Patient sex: M
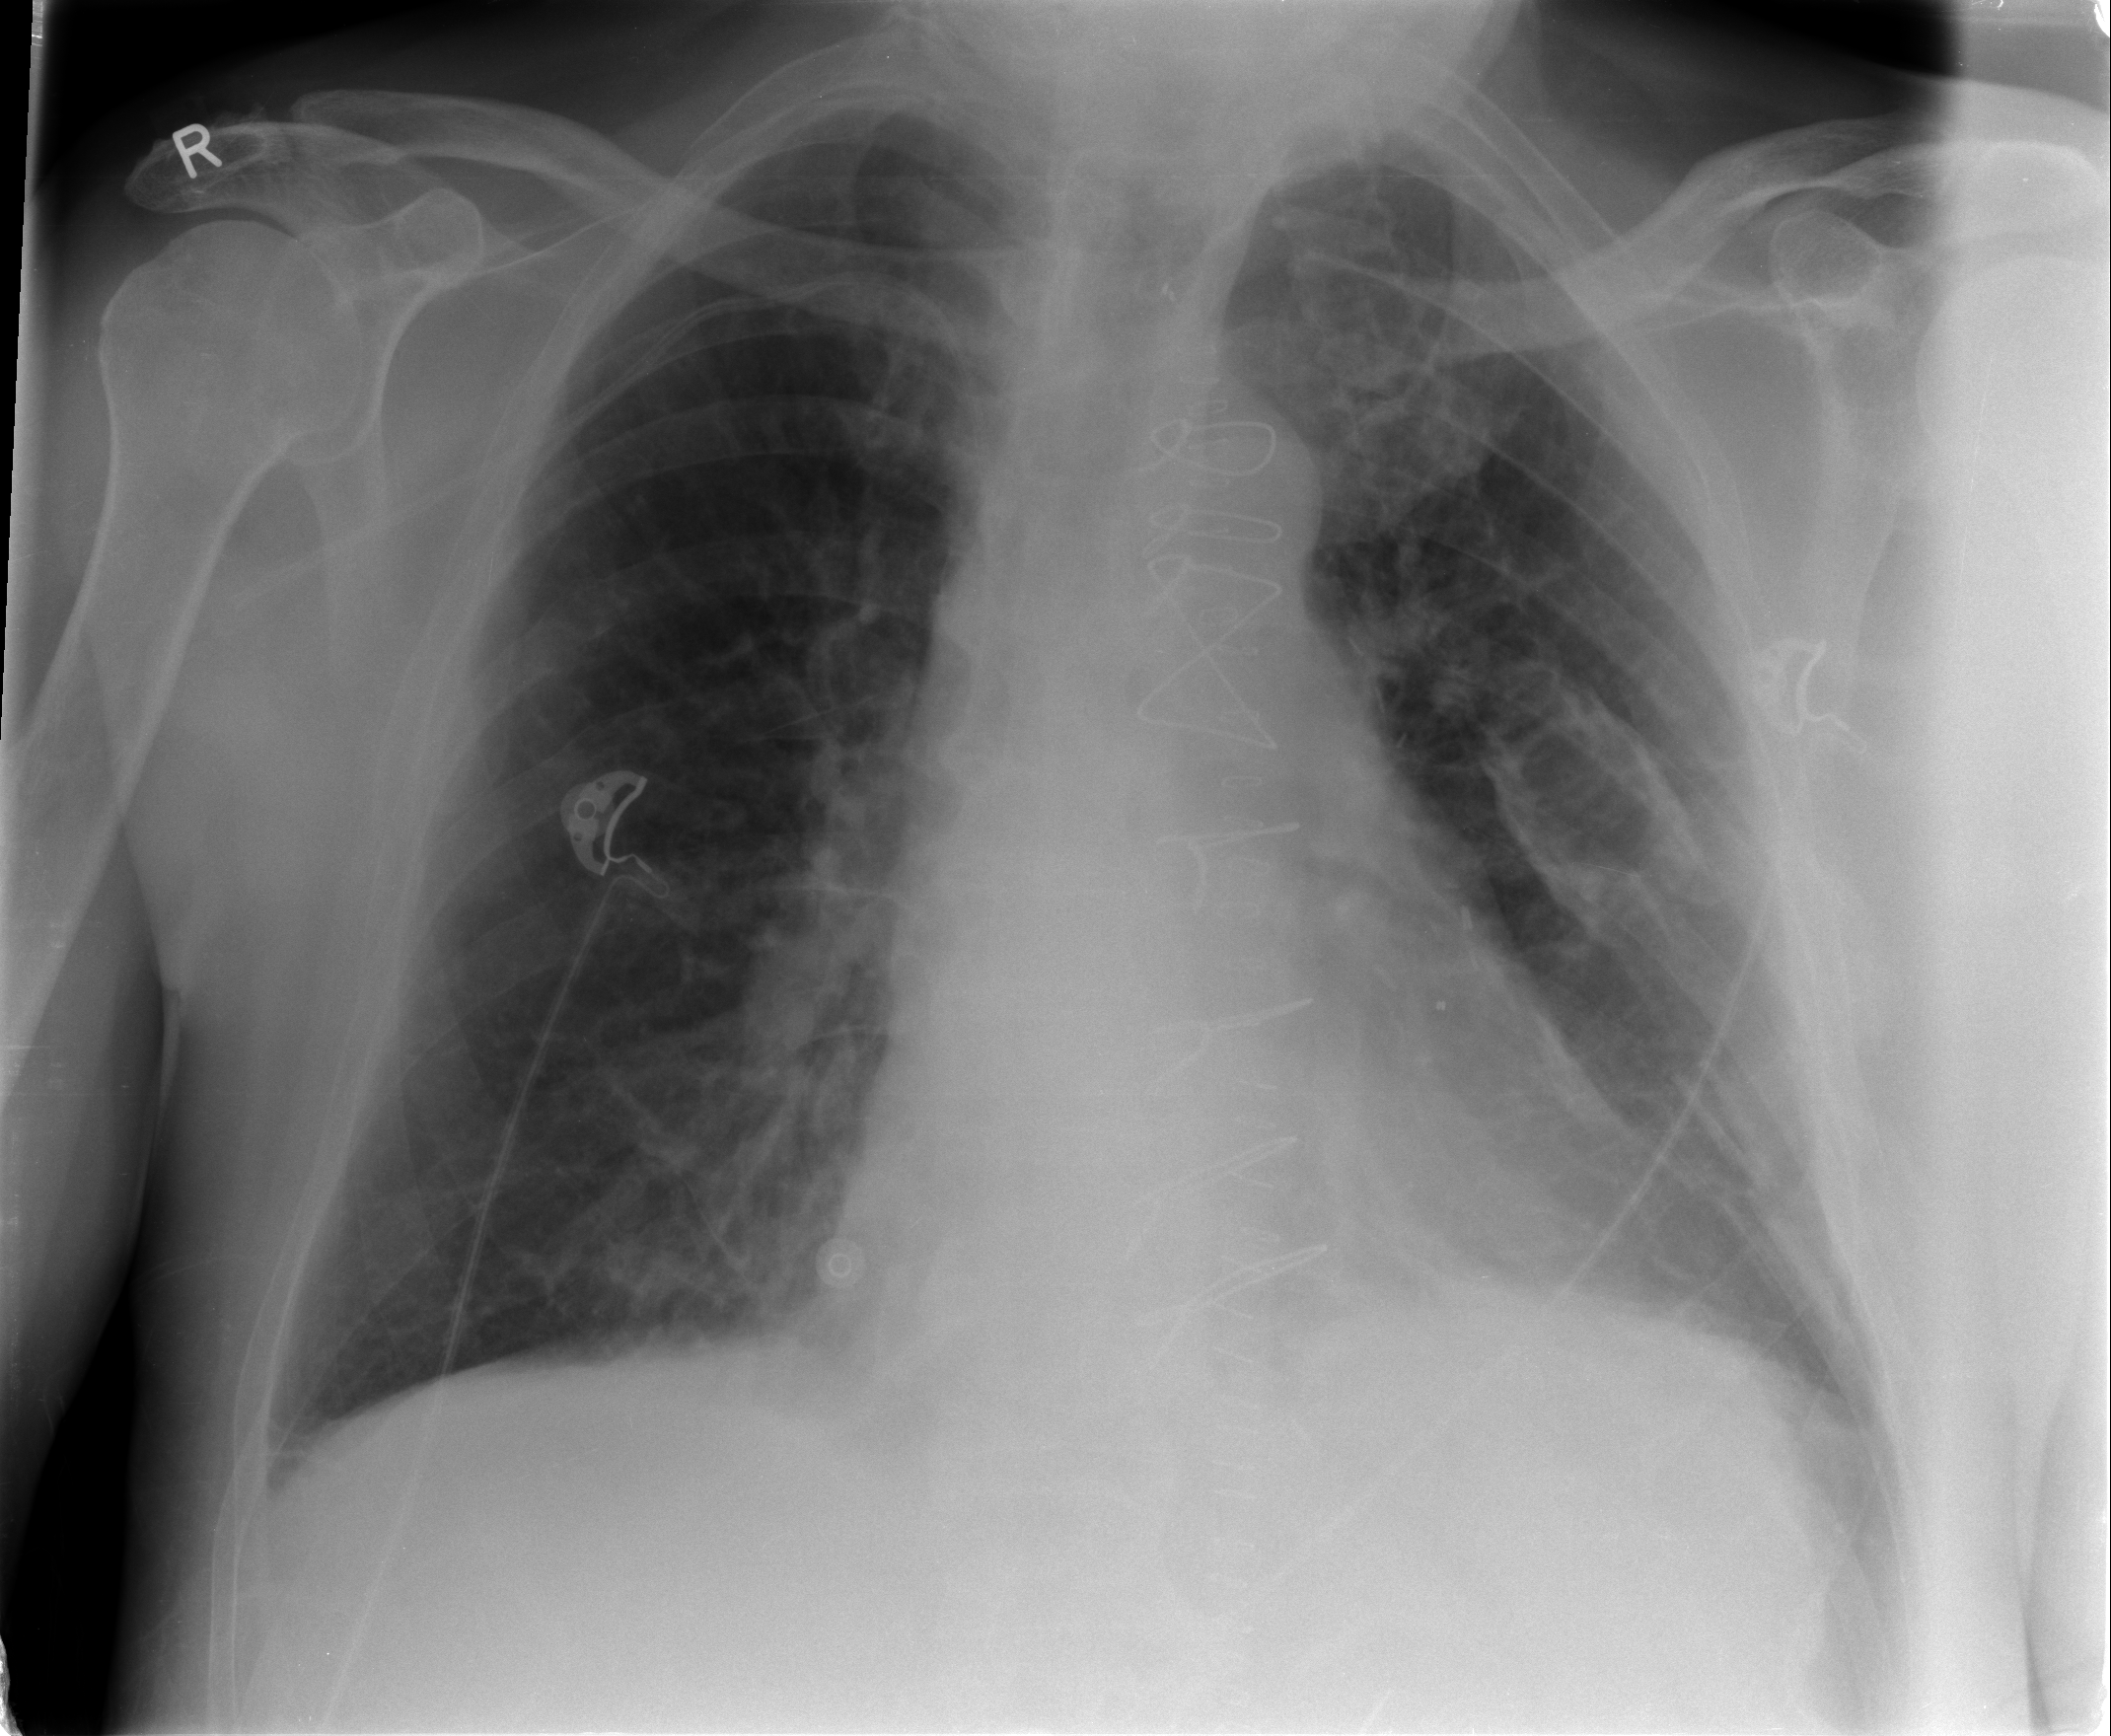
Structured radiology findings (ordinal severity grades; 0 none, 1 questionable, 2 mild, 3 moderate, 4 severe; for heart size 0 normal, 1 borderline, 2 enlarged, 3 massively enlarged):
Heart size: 2
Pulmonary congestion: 0
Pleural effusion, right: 0
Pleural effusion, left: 1
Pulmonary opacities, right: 0
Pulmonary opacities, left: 0
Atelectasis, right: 0
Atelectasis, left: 2